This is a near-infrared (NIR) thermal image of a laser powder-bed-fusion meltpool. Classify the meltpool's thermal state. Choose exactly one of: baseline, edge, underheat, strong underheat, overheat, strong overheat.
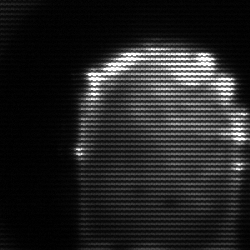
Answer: baseline